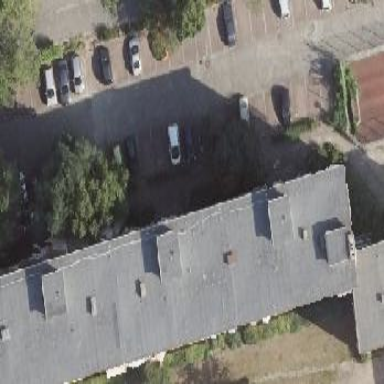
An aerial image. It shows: Flat-roofed apartment building.